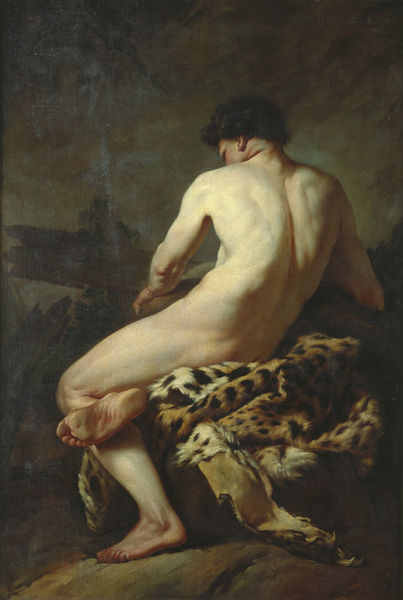
Titel: Akt als Bacchus
Künstler: Jean-Baptiste Marie Pierre
Standort: Karlsruhe
Institution: Staatliche Kunsthalle Karlsruhe
Schlagwörter: akt, baum, berg, blau, dunkel, felsen, fuß, gemälde, gewitter, hand, haut, held, himmel, kampf, kopf, körper, mann, nackt, nackter, schatten, weiß, wolken, akte, bäume, gelb, grün, landschaft, ocker, sitzen, braun, ellbogen, frankreich, geschwungen, grau, haar, hell, hintergrund, holz, kreide, licht, nacht, ohr, rücken, schwarz, stuhl, zeichnung, ölbild, tier, weg, wolke, zaun, beige, fest, malerei, jung, wand, anatomie, arm, arme, barock, gesicht, halten, haupt, inkarnat, mensch, pelz, rückgrat, stein, steine, tod, bild, bildnis, hals, herr, portrait, porträt, öl, ast, baumstamm, ferne, natur, strauch, weite, einsam, sträucher, boden, auge, dunkelheit, haare, pose, sitzend, decke, klassizismus, höhle, kontrast, locken, renaissance, rosa, schulter, traurig, rund, beine, deutschland, fell, schwanz, bein, füße, rückenansicht, ruhe, modell, düster, sitz, farben, fels, gebirge, hocker, nacken, ölgemälde, sturm, trümmer, zerstörung, draussen, kraft, muskeln, sport, finster, glanz, sitzt, melancholie, lciht, pfoten, bretter, junge, oberschenkel, schenkel, wade, zehen, nachdenken, punkte, fleisch, abgewandt, muskulös, barfuss, schild, knabe, burg, gepunktet, kreuz, hinten, rückenakt, rückenfigur, rüclen, wirbelsäule, brett, lockig, hell-dunkel, krallen, orgie, gedreht, holzbrett, rückansicht, jüngling, tierfell, zelle, beute, gefleckt, jäger, fusssohle, sohle, dunkle, muskel, leder, abgewendet, löwe, chiaroscuro, im freien, drehung, ferse, fersen, herkules, keule, kräftig, nackter mann, stumpf, männerakt, baumstumpf, latte, leopard, leopardenfell, raubkatze, muskulatur, gabelung, haolz, herakles, dunkelhaarig, armbeuge, wegweiser, löwenfell, tiger, tigerfell, raubtier, panter, panther, pranke, besiegt, puma, gepard, genick, gelsen, gelockt, sohlen, besiegen, abwendung, dekadenz, fuße, elle, fußsohlen, fabre, geöb, sitzrnd, ödipus, sympolismus, besinnung, mann sitzt, raubtierfell, gepardenfell, carravagio, ve, sohl, leoparden fetisch, herkles, hellmuskeln, tiogerpelz, kröftig, rückenfoigur, pantherfell, fuuß, leopradenfell, hcohformat